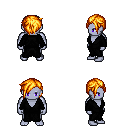
a pixel art fantasy rpg character, male body template, dark elf, purple skin, gray robe, white pants, light blonde pixie cut hairstyle, four views (front, back, left, right), 2x2 character sprite sheet, small pixel art, hard edges, no anti-aliasing